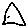
Label: triangle